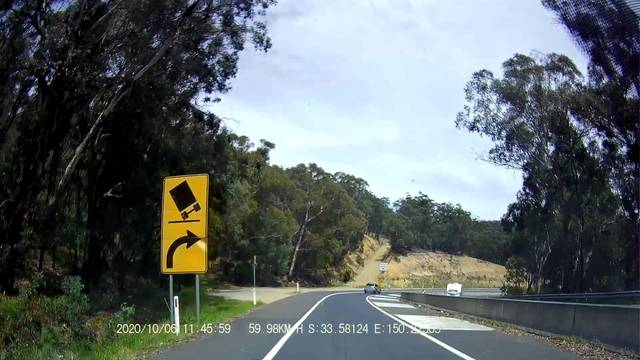
Region: Australia
Coordinates: -33.581, 150.226